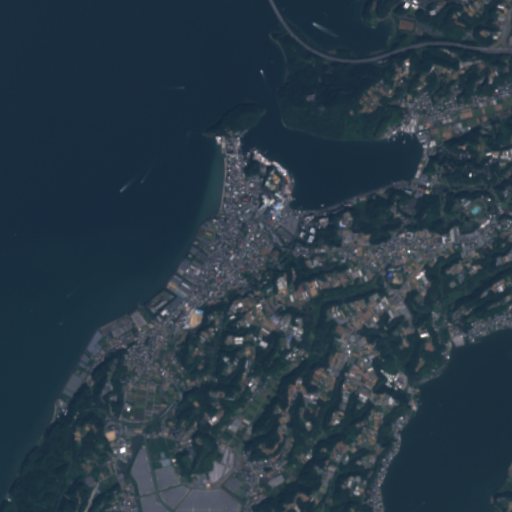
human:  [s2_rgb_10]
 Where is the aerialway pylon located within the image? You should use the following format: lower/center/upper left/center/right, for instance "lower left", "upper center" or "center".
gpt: The aerialway pylon is located in the center of the image.
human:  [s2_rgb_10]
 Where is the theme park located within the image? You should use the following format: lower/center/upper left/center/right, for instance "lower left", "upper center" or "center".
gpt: The theme park is located in the upper center of the image.
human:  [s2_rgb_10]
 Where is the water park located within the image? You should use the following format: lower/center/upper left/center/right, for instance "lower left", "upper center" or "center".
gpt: The water park is located in the upper center of the image.
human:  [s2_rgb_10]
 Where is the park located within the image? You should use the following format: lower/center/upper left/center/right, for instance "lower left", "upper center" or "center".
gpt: There is no park in the image.